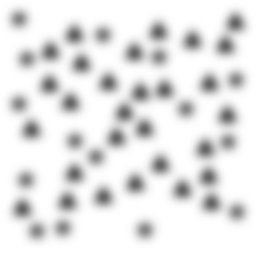
Squares: 0
Triangles: 29
Stars: 15
Total shapes: 44